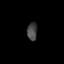
Tissue: skin
Cell type: Epithelial cells
Senescence score: 0.2861
Nuclear area (px): 175
Mean DAPI intensity: 69.72